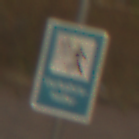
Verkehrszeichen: Verkehrshelfer
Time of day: SunriseSunset
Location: Outdoor (Suburban)
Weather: PartlyCloudy
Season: NotSpecified
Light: Natural